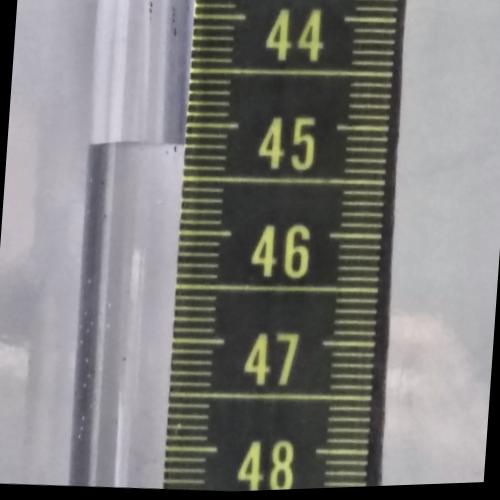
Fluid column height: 45.2 cm